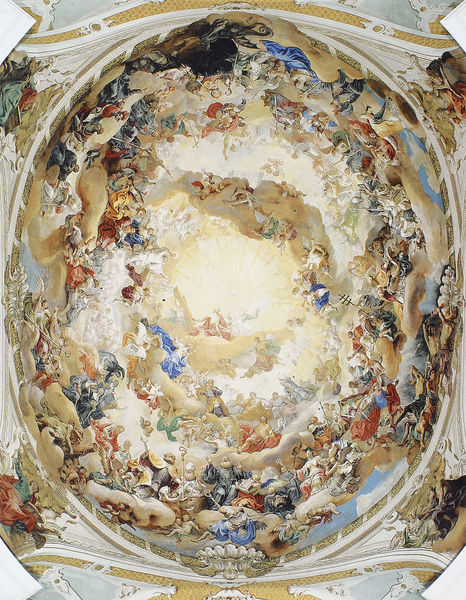
Titel: Der Himmel, Kuppel in der Vierung der Benediktinerabteikirche Heilig Kreuz in Neresheim
Künstler: Martin Knoller
Standort: Neresheim, Abteikirche Heilig Kreuz, St. Ulrich und Afra (EU - D - BW)
Schlagwörter: gemälde, himmel, wolken, menschen, bunt, stein, kirche, decke, kreis, oval, engel, stuck, hoch, höhe, kreuz, strahlen, heiligenschein, jesus, dekce, heilige, deckengemälde, fresko, illusion, bischofsstab, tiepolo, thronen, deckenfresko